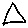
Label: triangle